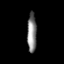
Tissue: lung
Cell type: Epithelial cells
Senescence score: 0.1447
Nuclear area (px): 366
Mean DAPI intensity: 131.454